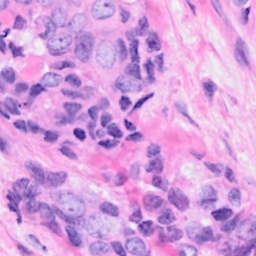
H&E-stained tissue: Breast